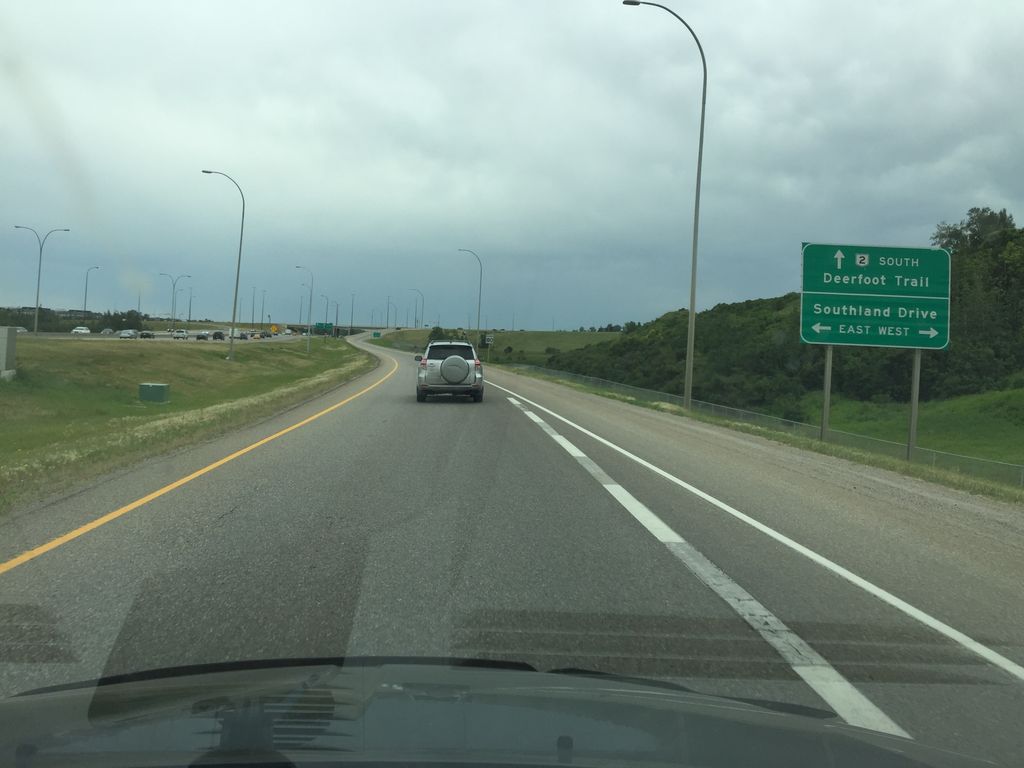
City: calgary